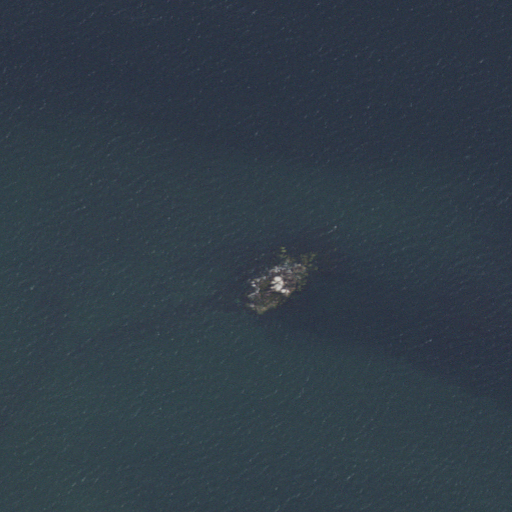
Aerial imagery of bar in Massachusetts named Black Ledge containing only open water